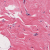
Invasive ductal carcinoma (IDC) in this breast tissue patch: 0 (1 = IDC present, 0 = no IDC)